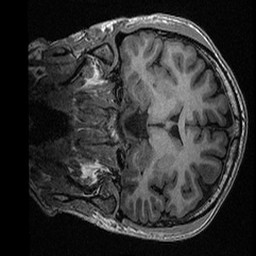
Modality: T1w
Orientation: coronal
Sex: male
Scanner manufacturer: ge
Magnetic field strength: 3 T
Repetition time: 0.0064 s
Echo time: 0.00281 s